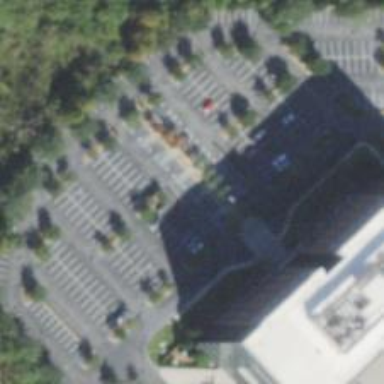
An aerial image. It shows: Parking space is available.